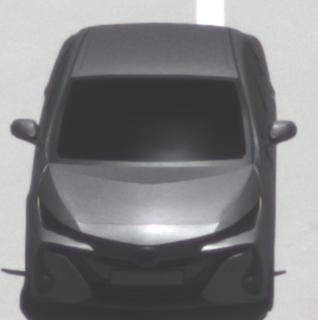
Make: Toyota
Model: Prius 1.8 Plug-In Hybrid
Detailed model: Prius (XW5) Plug-In
Model produced from: 2019/07
Model produced until: 2020/07
Doors: 5
Color: gray
Road condition: dry road
Daytime: midday
Contrast: high contrast